Field crop: maize
Growth stage: 1
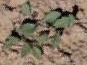
Species: convolvulus